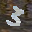
Label: 3